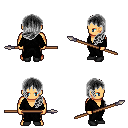
a pixel art fantasy rpg character, male body template, human, tanned skin, gray robe, gold greaves, gray left-swept hairstyle, black shoes, spear, four views (front, back, left, right), 2x2 character sprite sheet, small pixel art, hard edges, no anti-aliasing